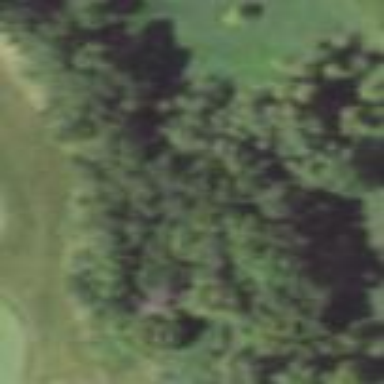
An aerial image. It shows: Mixed woodland with variety of leaf types and cycles.